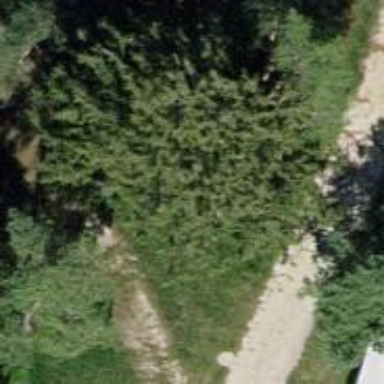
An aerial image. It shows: Tree with mixed leaves.